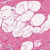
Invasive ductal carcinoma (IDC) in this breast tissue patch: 0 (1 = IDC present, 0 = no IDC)